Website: walmart
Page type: billing-address
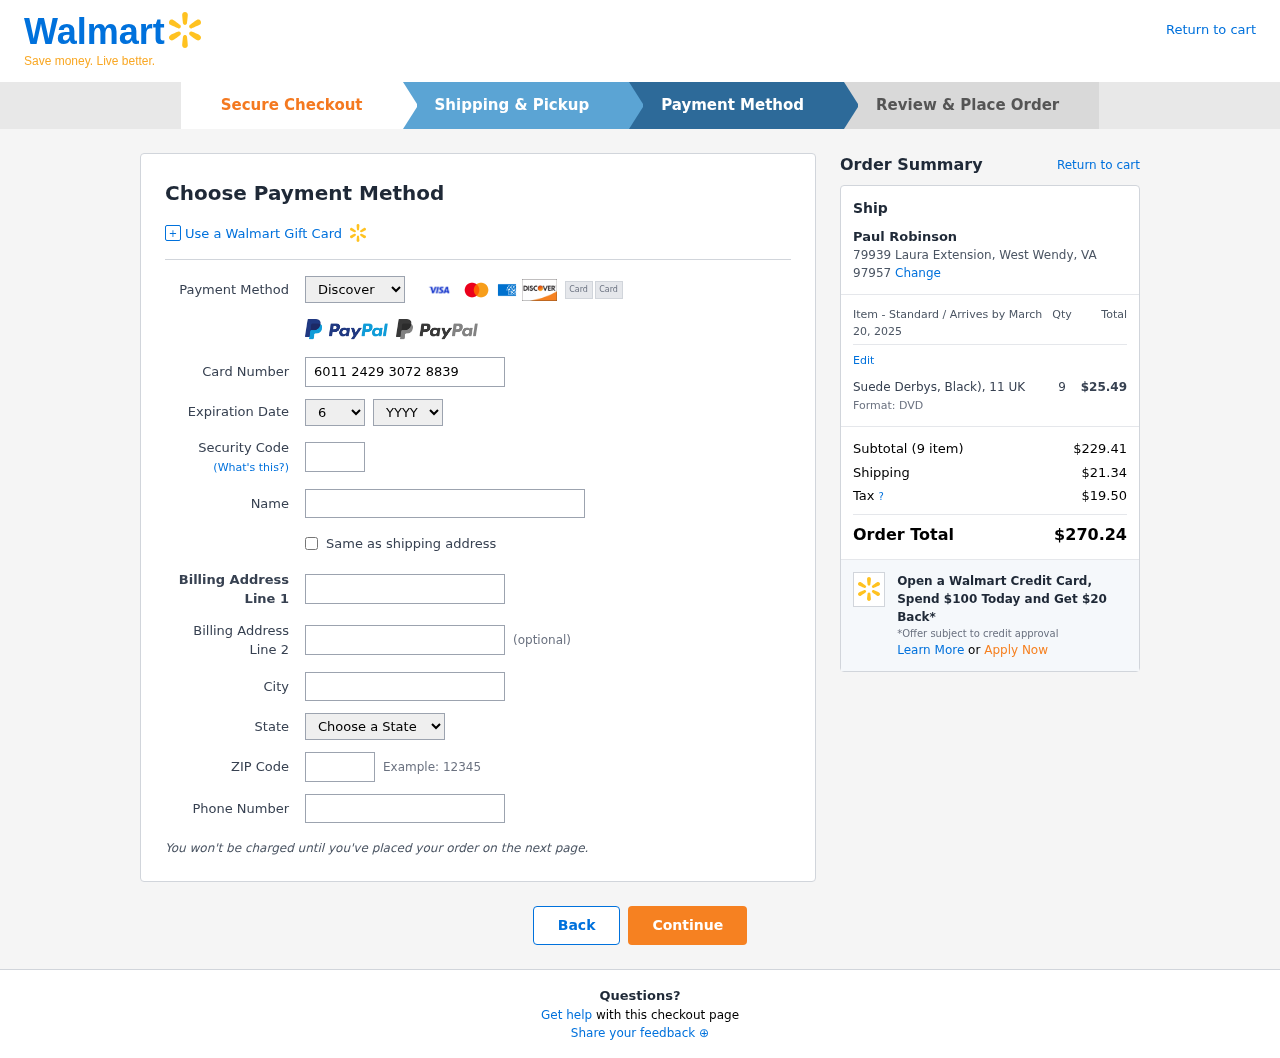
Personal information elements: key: PII_CARD_CVV
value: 038
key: PII_CARD_EXPIRY_MONTH
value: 06
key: PII_CARD_EXPIRY_YEAR
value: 27
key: PII_CARD_NUMBER
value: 6011 2429 3072 8839
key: PII_CARD_TYPE
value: Discover
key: PII_CITY
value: West Wendy
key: PII_CITY_STATE_ZIP
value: West Wendy, VA 97957
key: PII_FULLNAME
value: Paul Robinson
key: PII_PHONE
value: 7596275142
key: PII_POSTCODE
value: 97957
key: PII_STATE
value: Virginia
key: PII_STREET
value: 79939 Laura Extension
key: PII_FULLNAME2
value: Paul Robinson
Product elements: key: PRODUCT1_NAME
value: Suede Derbys, Black), 11 UK
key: PRODUCT1_PRICE
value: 25.49
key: PRODUCT1_QUANTITY
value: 9
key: PRODUCT1_DESC
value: Format: DVD
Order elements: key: ORDER_DELIVERY_DATE
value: March 20, 2025
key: ORDER_NUM_ITEMS
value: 9
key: ORDER_SUBTOTAL
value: $229.41
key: ORDER_SHIPPING_COST
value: $21.34
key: ORDER_TAX
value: $19.50
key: ORDER_TOTAL
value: $270.24